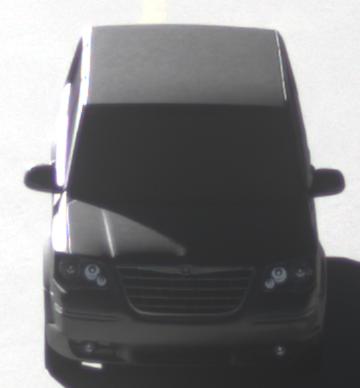
Make: Chrysler
Model: Grand Voyager 3.8
Detailed model: Grand Voyager
Model produced from: 2008/03
Model produced until: 2010/12
Doors: 5
Color: gray
Road condition: dry road
Daytime: morning or afternoon
Contrast: high contrast